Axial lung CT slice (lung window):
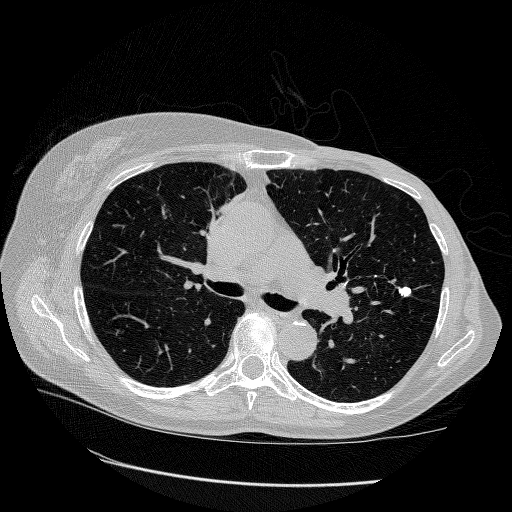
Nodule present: yes
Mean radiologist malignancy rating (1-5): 1.75